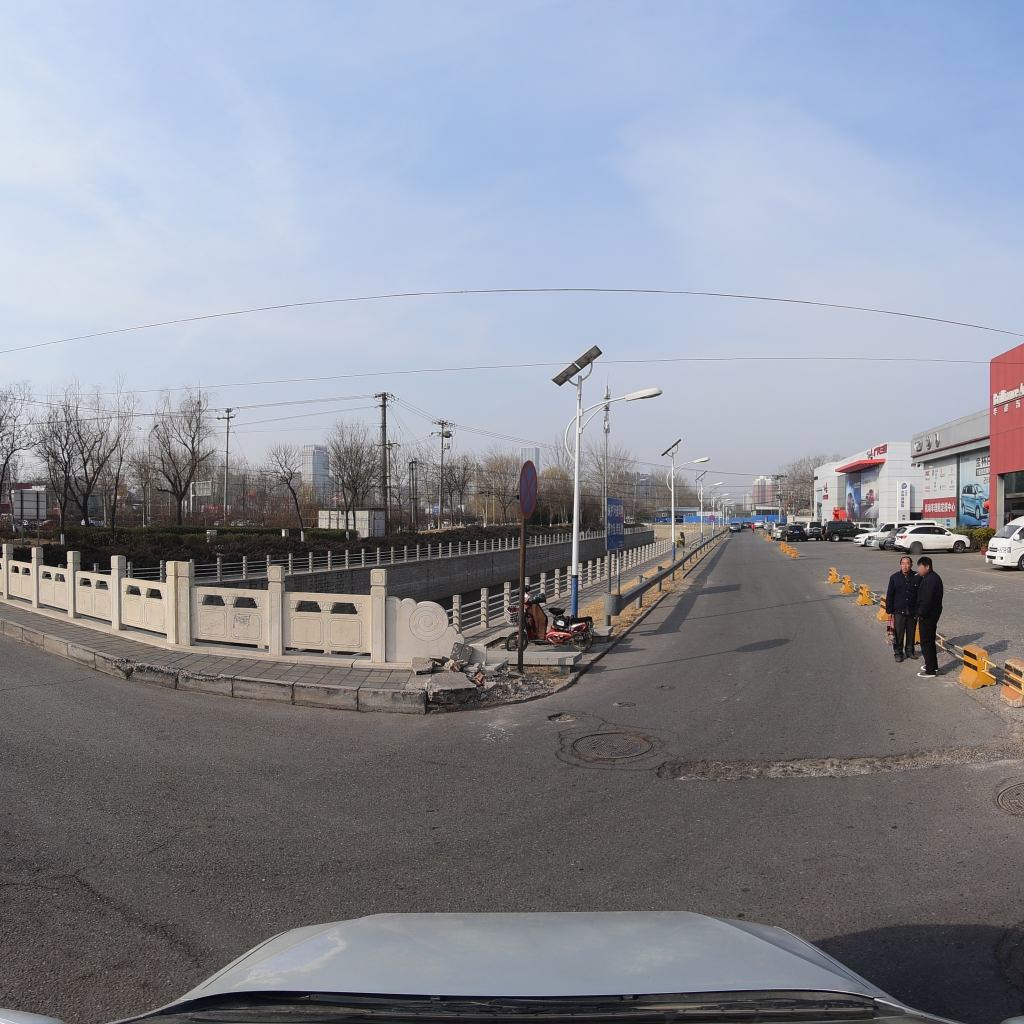
Region: Fengtai
Road damage annotations: pothole, longitudinal crack, transverse crack, transverse crack, pothole, manhole cover, manhole cover, pothole